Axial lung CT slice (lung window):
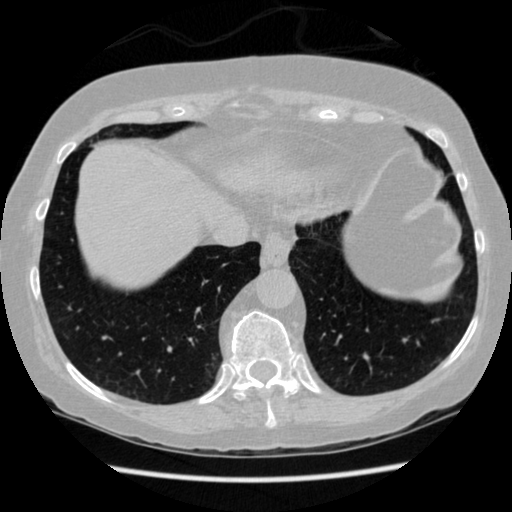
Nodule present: no